Question: I am trying to learn about eclipse plugin development.I downloaded in distribution. I am able to create plugin development project using plugin development wizard. Now the problem is am not able to view the source code of eclipse plugin dependencies.I searched the internet for source attachments, but didn't find it.Any help is appreciated..
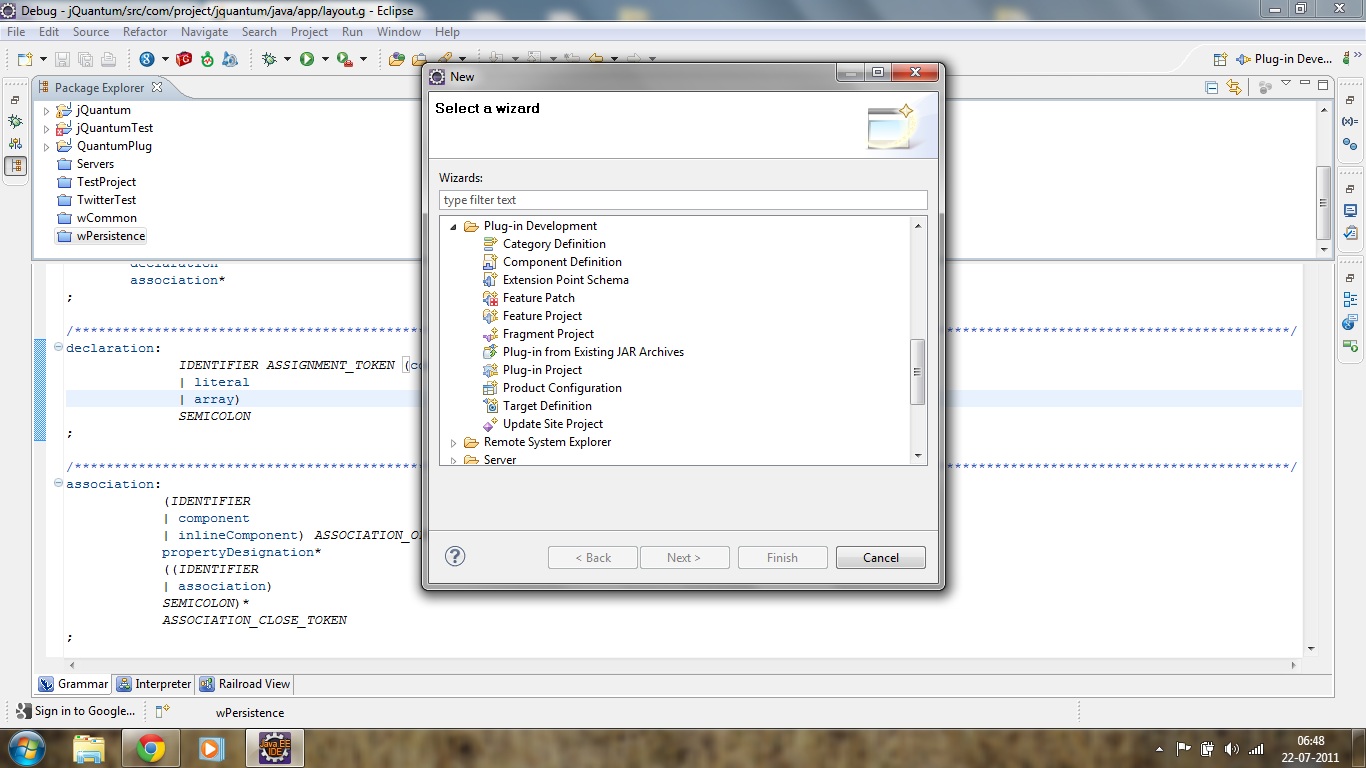
Answer: If you want to play around with plug-in development, then you really don't need to integrate the different IDE capabilities, and can probably live with separate Eclipse installations and workspaces.
Actually, the more capabilities/Eclipse editions, you try to integrate, the more limits you set up for other plug-ins/features/capabilities. At some point, it can get impossible to integrate 3rd party capabilities such as those from TaskTop and Atlassian...
If you don't need the Java EE capabilities, consider using either the classic
Eclipse edition or the RCP edition.